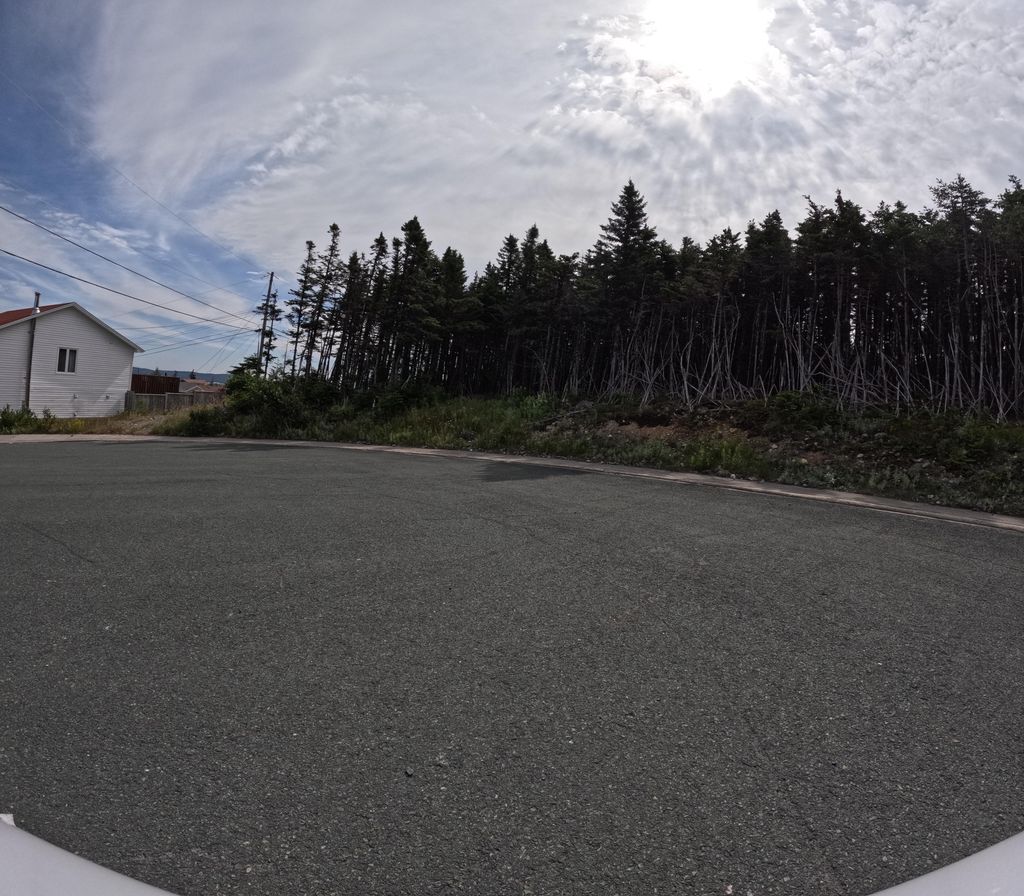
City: st_johns